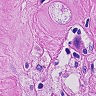
Metastatic tissue present: yes